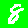
Digit: 8